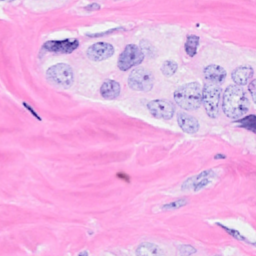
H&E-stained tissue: Breast